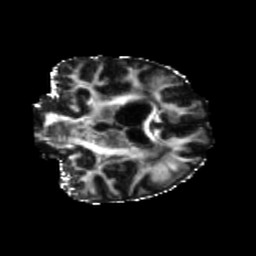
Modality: FA
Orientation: coronal
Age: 75
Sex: female
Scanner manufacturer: siemens
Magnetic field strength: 3 T
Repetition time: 5.25 s
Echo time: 0.08 s